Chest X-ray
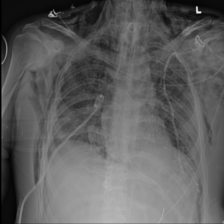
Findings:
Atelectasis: negative
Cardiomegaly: negative
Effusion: negative
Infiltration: negative
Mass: negative
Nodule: negative
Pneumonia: negative
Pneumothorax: negative
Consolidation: negative
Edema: negative
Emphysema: positive
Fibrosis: negative
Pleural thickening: negative
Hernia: negative